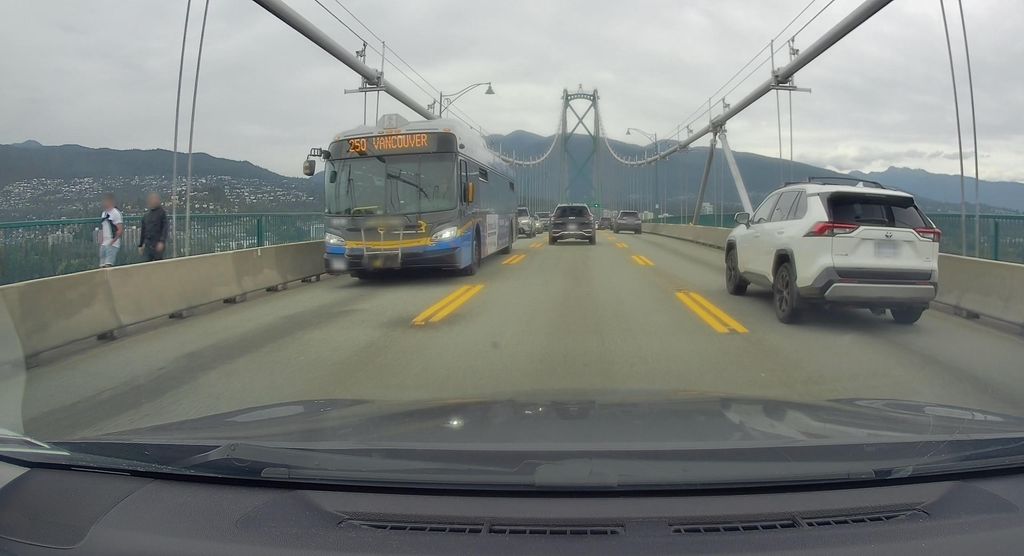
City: vancouver